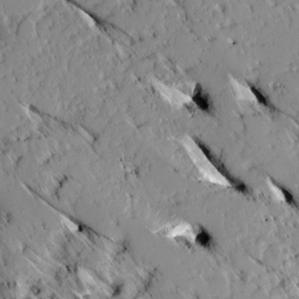
Label: non_frost